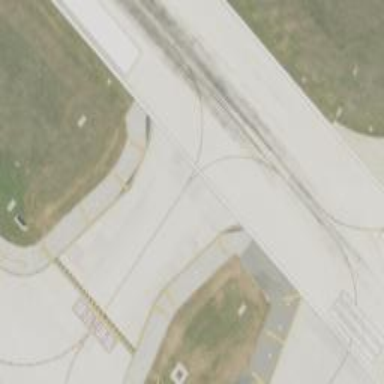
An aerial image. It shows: Image of taxiway at airport.